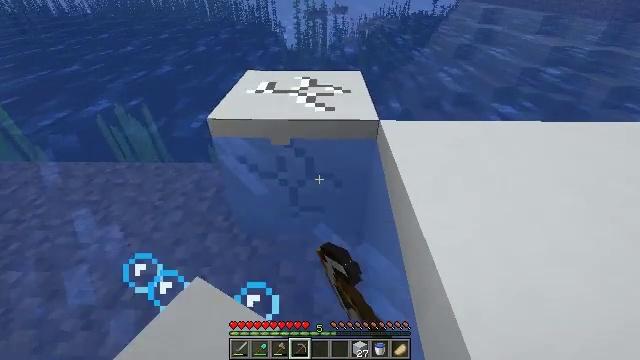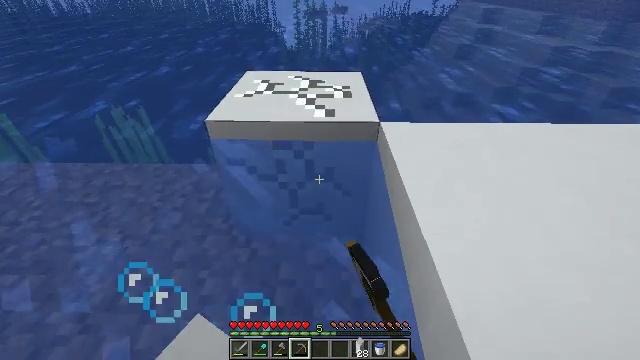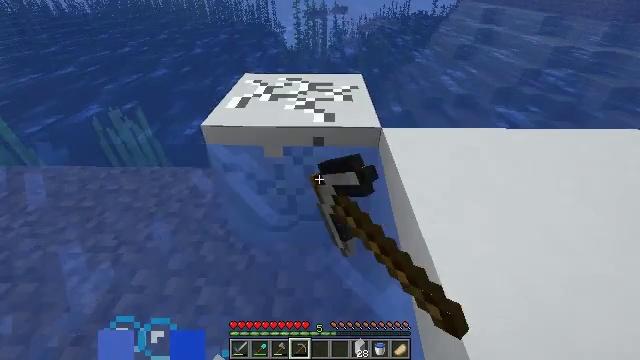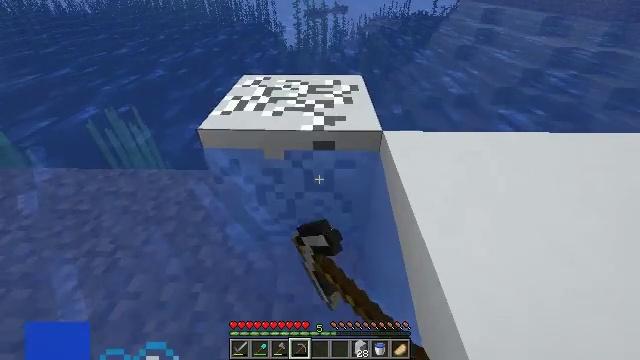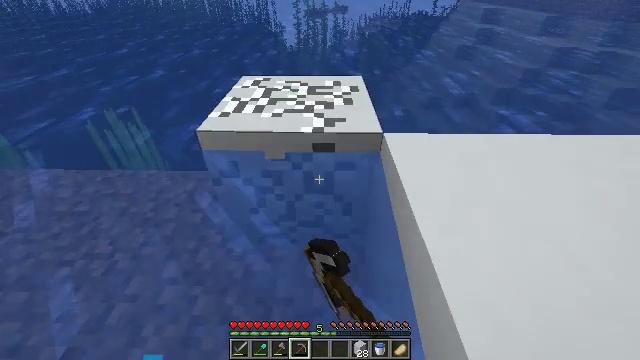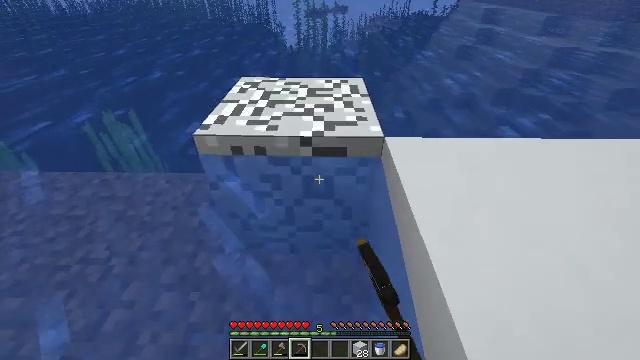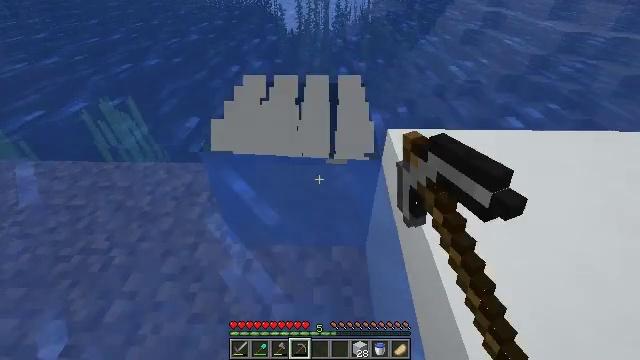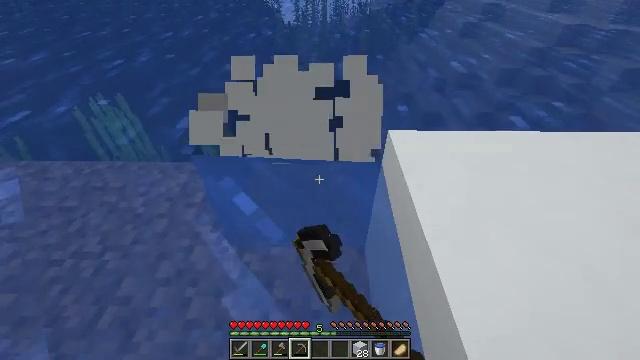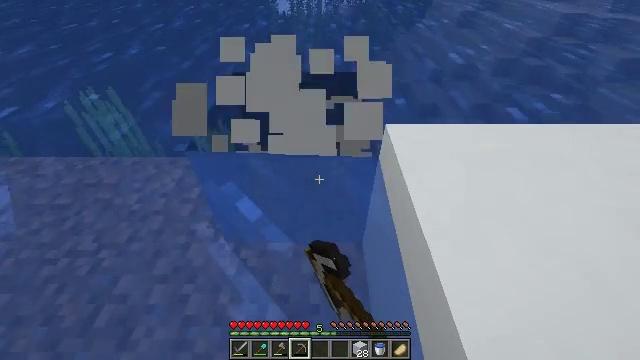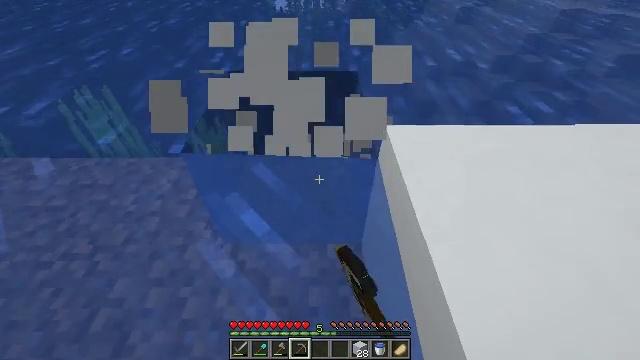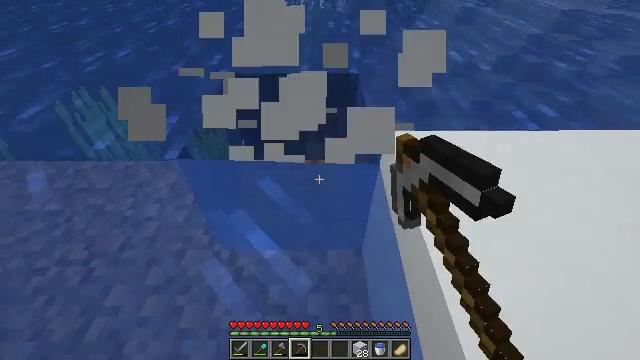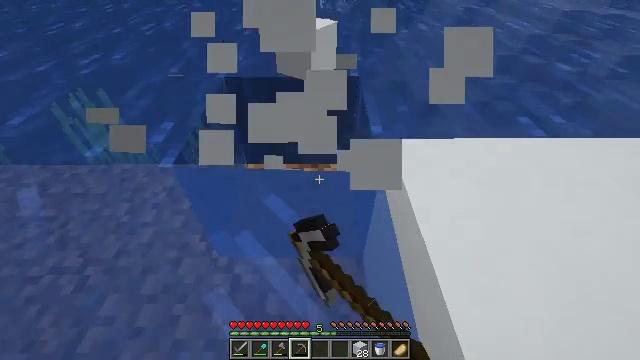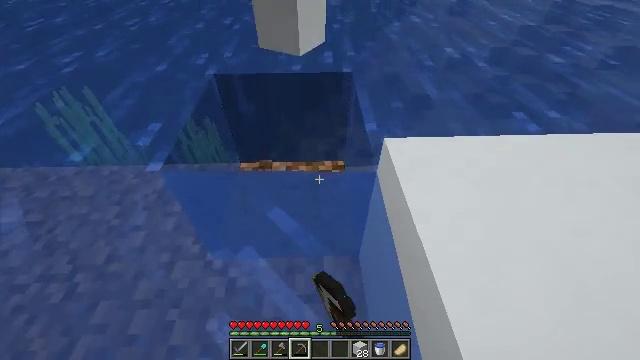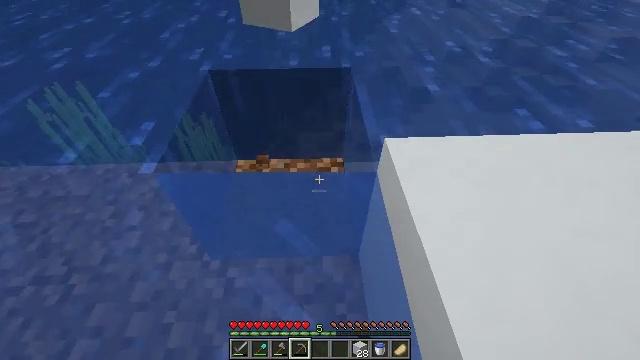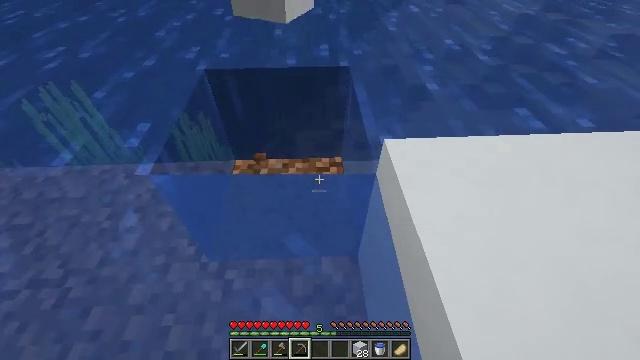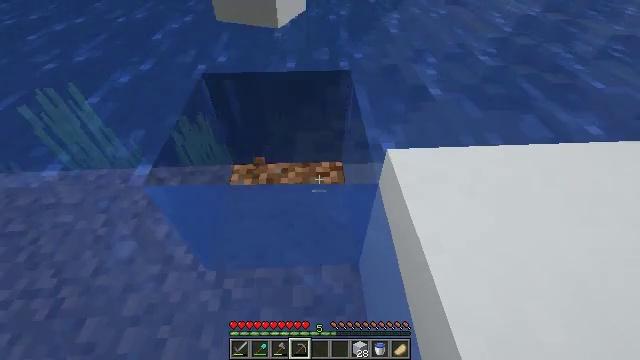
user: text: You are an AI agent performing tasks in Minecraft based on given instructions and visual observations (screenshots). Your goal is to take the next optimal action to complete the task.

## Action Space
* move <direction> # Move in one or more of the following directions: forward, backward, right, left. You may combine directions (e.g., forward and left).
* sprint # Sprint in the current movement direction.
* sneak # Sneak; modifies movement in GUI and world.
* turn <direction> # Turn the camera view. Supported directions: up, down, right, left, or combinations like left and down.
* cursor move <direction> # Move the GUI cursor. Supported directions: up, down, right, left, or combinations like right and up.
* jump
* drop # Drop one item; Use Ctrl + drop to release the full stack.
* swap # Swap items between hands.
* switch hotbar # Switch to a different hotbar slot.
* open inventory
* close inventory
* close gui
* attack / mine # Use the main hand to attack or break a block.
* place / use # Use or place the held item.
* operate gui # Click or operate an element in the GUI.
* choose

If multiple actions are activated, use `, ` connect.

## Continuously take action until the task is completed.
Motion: motion action
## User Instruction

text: Mine the white concrete block.
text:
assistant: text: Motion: move forward, attack / mine
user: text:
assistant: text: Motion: move forward, attack / mine
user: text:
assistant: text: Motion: move forward, attack / mine
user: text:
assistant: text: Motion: move forward, attack / mine
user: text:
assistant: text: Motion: move forward, attack / mine
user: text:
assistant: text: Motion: move forward, turn down, attack / mine
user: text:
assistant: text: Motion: move forward, turn down, attack / mine
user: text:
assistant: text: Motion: move forward, turn down, attack / mine
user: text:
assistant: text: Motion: move forward, attack / mine
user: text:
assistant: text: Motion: move forward, attack / mine
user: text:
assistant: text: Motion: move forward, attack / mine
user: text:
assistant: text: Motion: move forward, turn right and down, attack / mine
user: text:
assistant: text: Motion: move forward, turn down
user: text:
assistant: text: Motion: move forward
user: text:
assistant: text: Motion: move forward
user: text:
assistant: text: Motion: move forward
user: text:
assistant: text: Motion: move forward
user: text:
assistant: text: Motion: move forward
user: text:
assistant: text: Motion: move forward, turn right
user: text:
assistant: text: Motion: move forward, turn right
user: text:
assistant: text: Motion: move forward, turn right and down
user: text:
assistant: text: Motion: move forward, turn right and down
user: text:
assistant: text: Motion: move forward, turn right and down
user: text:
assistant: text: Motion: move forward, turn right, attack / mine
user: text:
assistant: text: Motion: turn right and up, attack / mine
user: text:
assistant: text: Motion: turn right and up, attack / mine
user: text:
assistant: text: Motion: turn right and up, attack / mine
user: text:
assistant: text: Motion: turn right, attack / mine
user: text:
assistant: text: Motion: attack / mine
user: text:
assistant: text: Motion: attack / mine